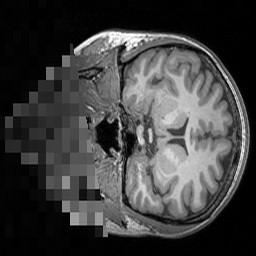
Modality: T1w
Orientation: coronal
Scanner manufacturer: siemens
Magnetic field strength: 3 T
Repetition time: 1.5 s
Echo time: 0.00291 s